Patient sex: M
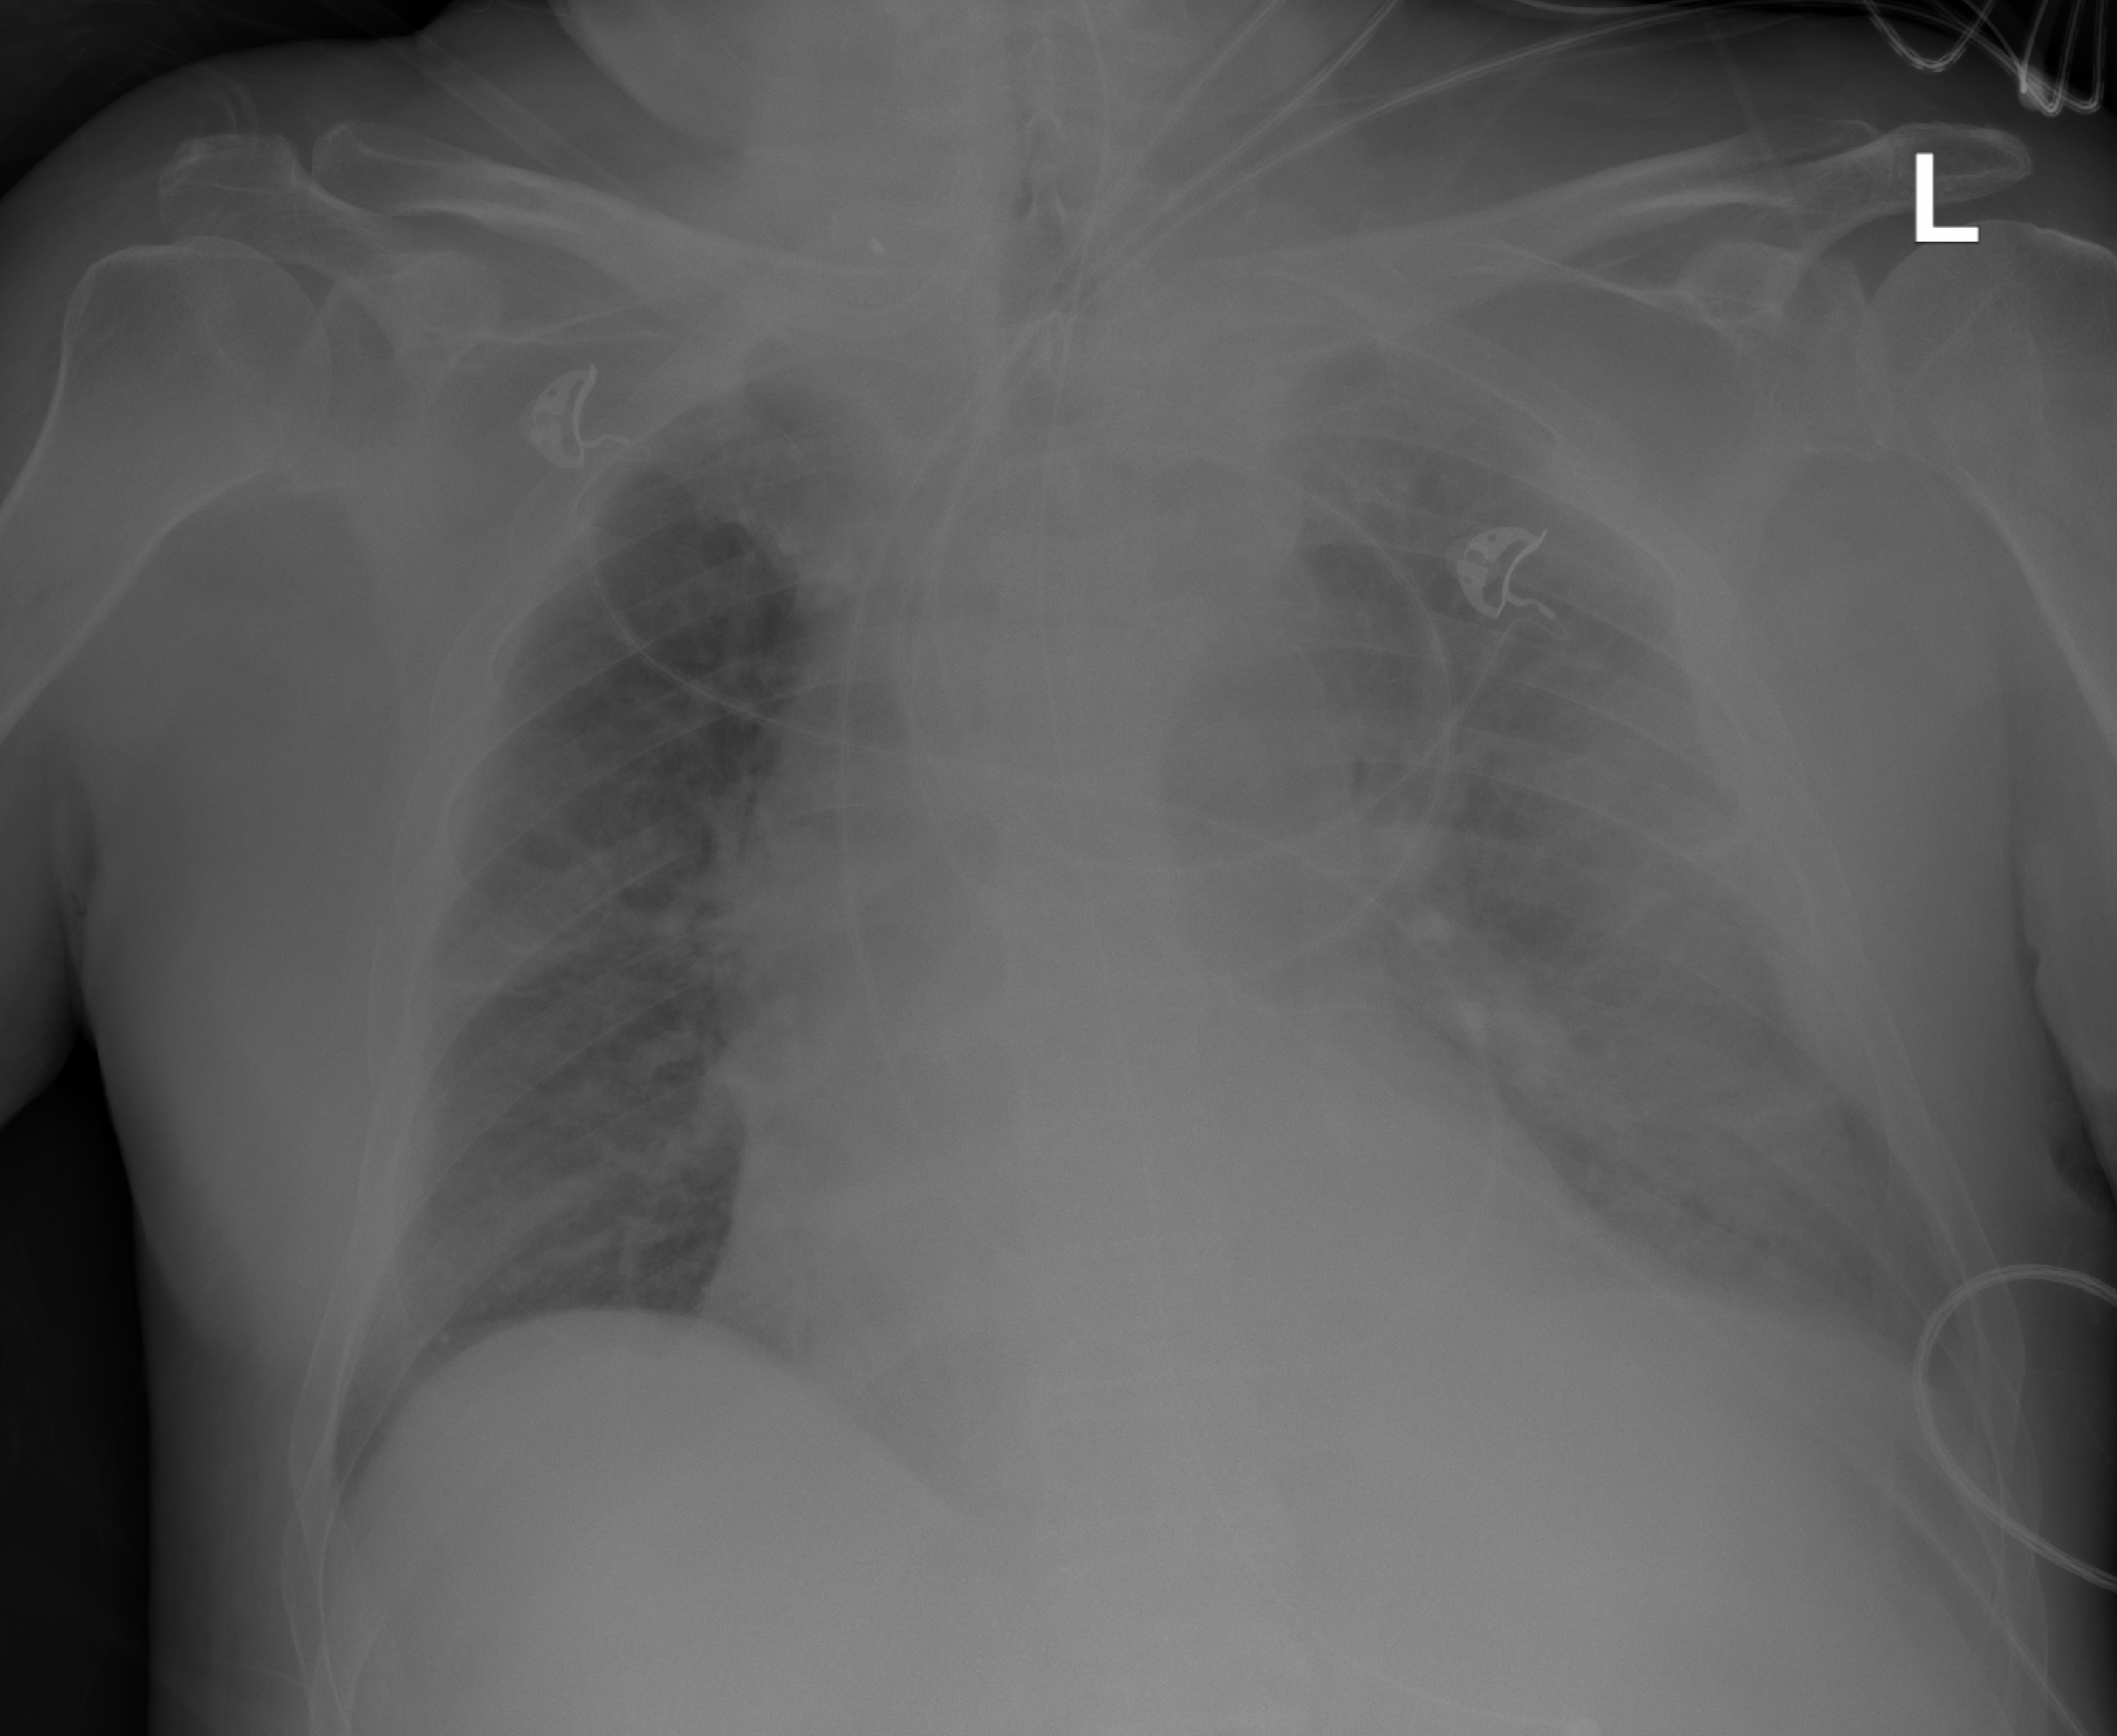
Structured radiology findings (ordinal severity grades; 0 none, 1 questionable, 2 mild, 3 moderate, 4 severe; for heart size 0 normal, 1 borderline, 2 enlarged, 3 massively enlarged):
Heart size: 0
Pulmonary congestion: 0
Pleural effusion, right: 0
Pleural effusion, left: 3
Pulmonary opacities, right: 0
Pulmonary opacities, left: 2
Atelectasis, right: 0
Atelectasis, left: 0